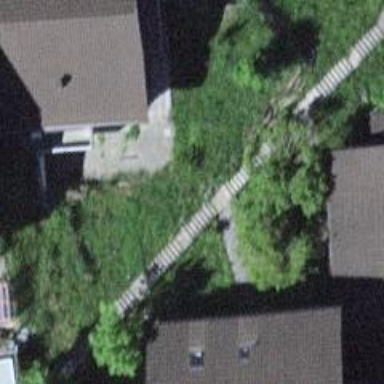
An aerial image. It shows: Road with steps.